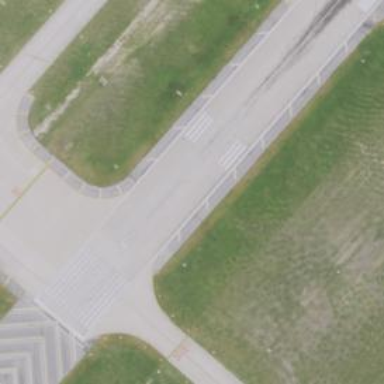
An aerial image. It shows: View of taxiway at the airport.